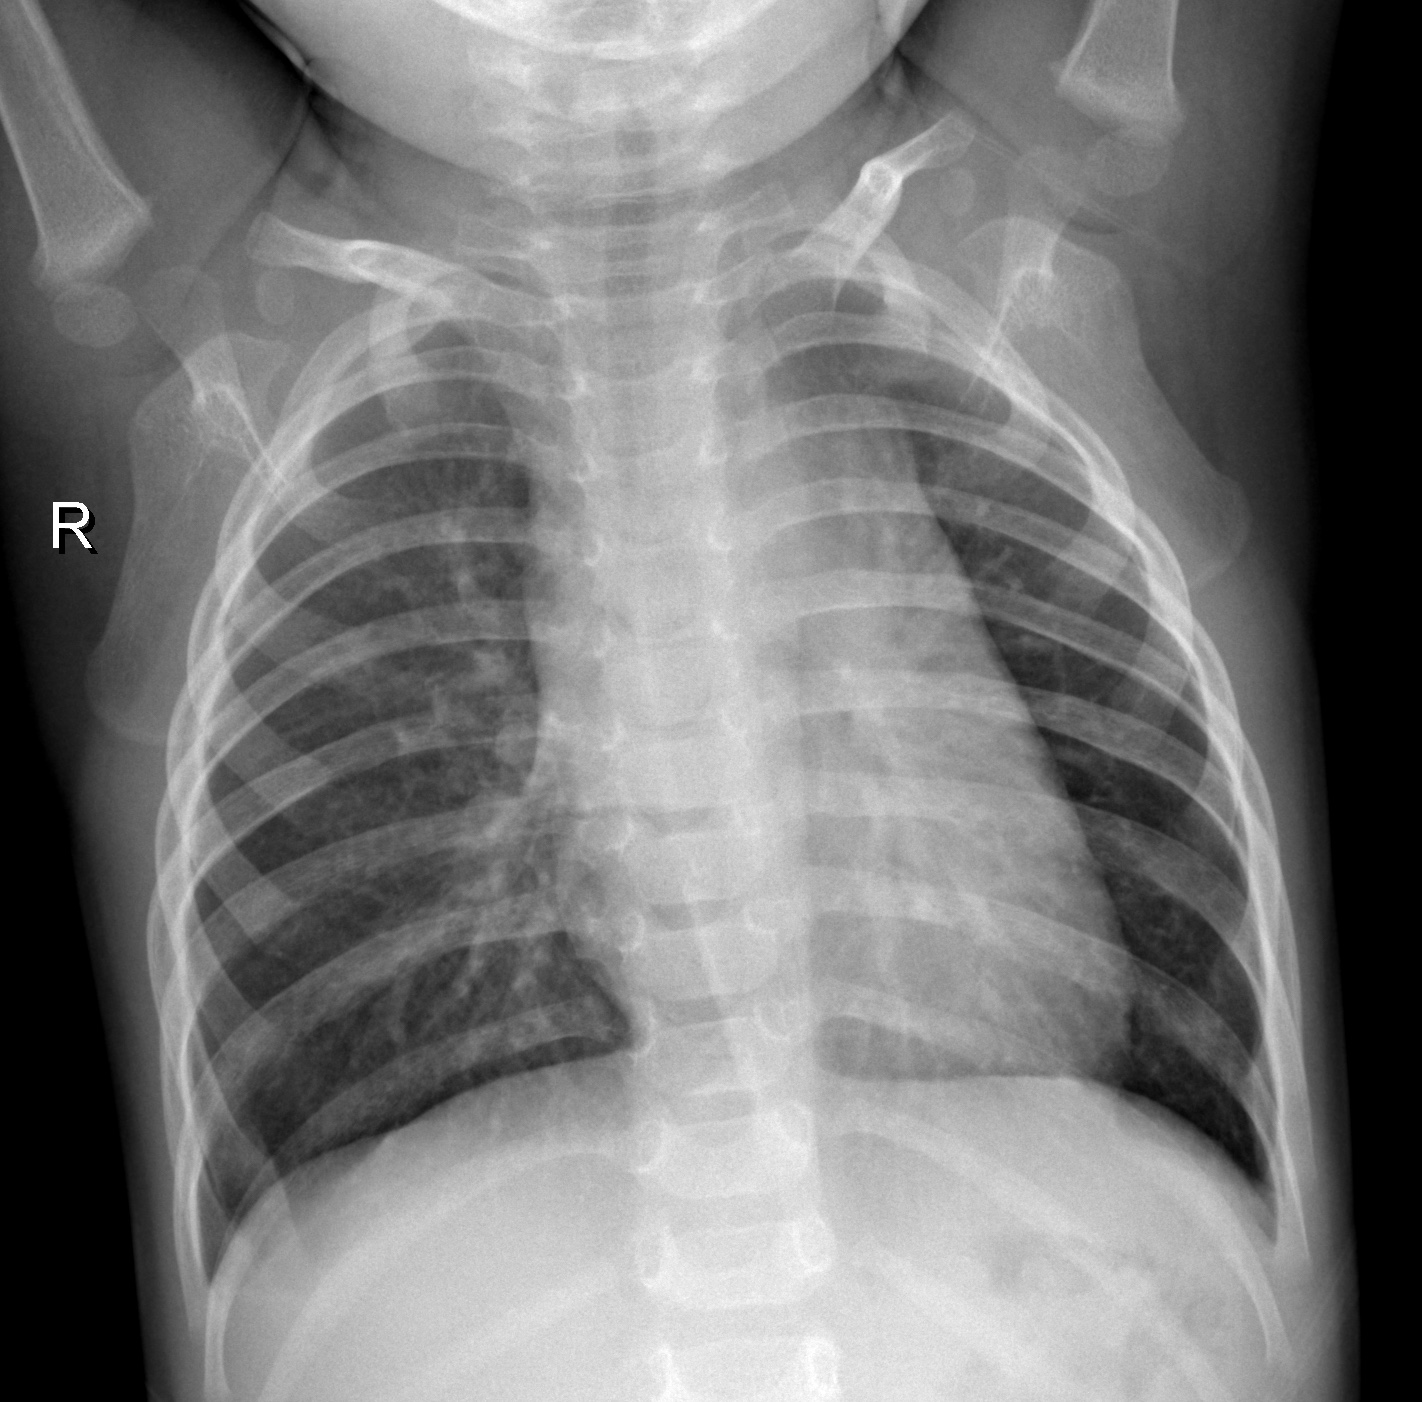
Diagnosis: NORMAL